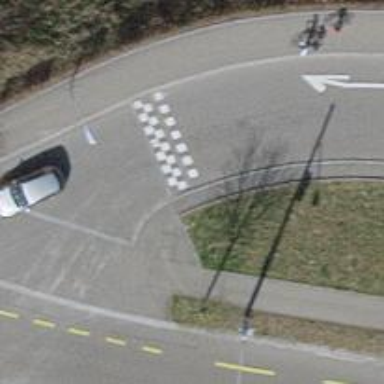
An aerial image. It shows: Bump for traffic calming.